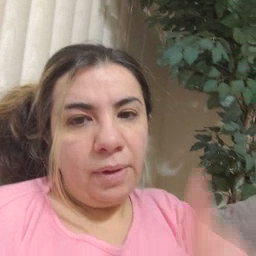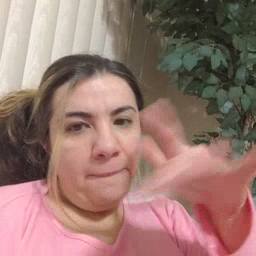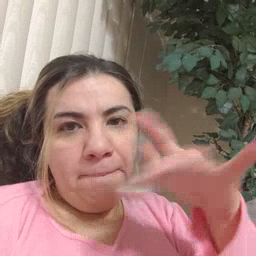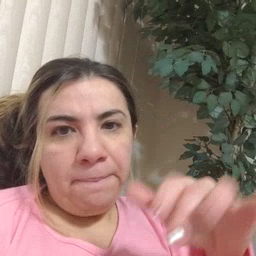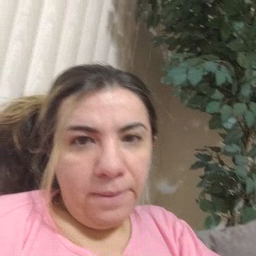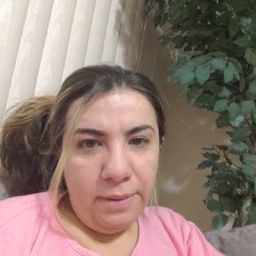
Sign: empty